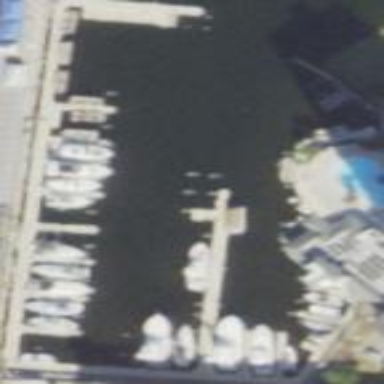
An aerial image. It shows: Marina area for leisure land.